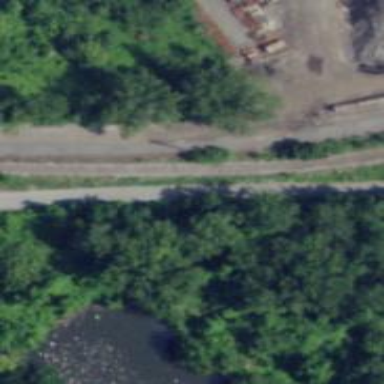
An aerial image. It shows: Railway track.